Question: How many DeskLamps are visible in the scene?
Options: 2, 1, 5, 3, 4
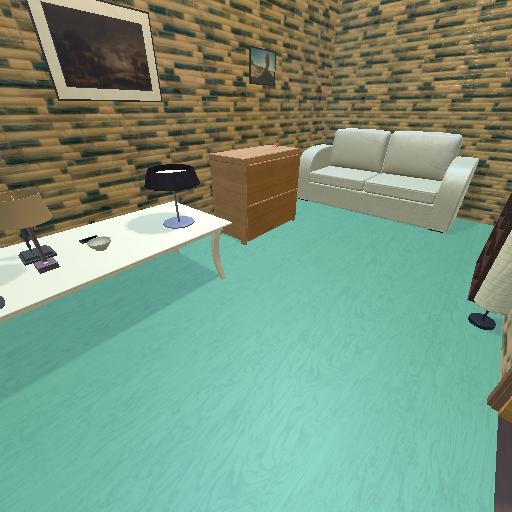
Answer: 2